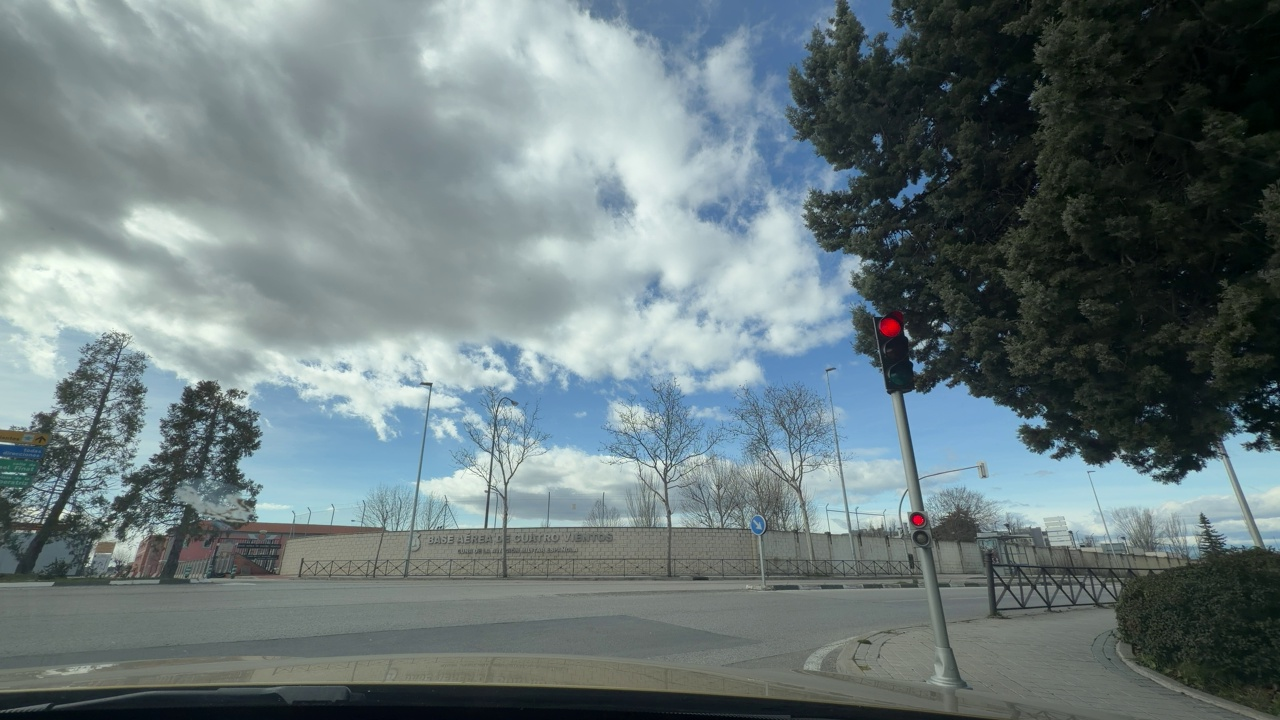
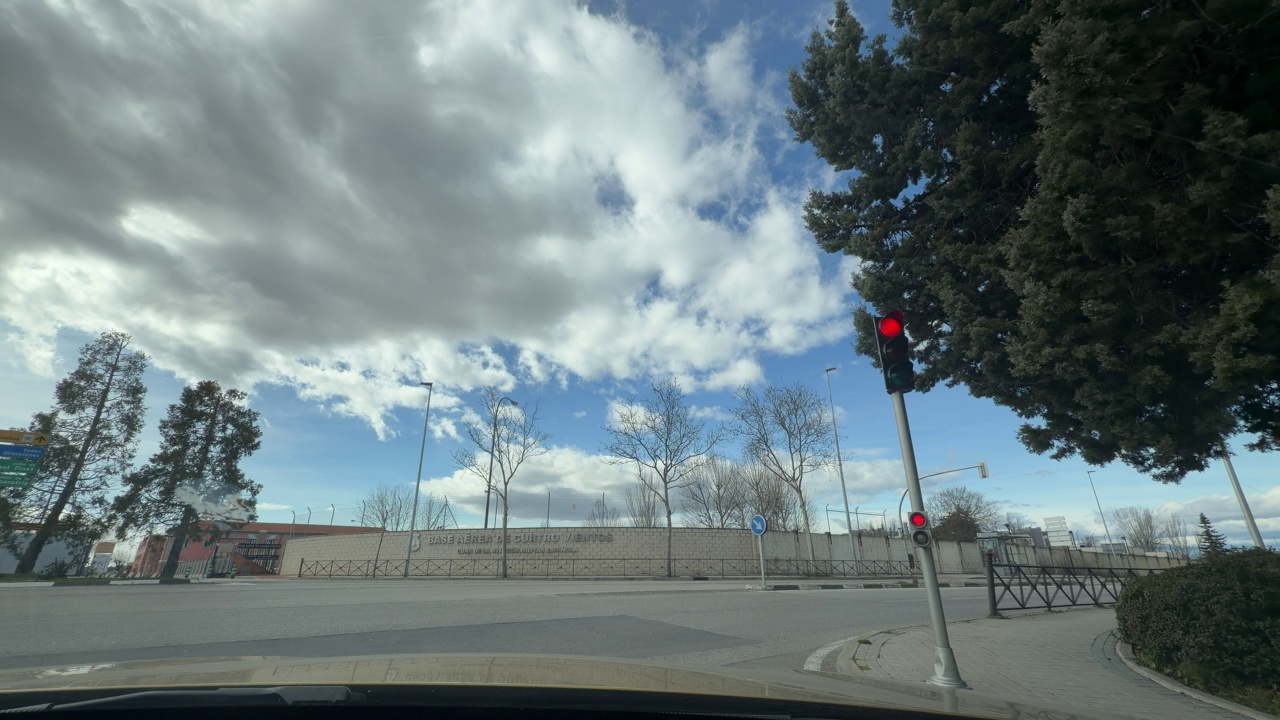
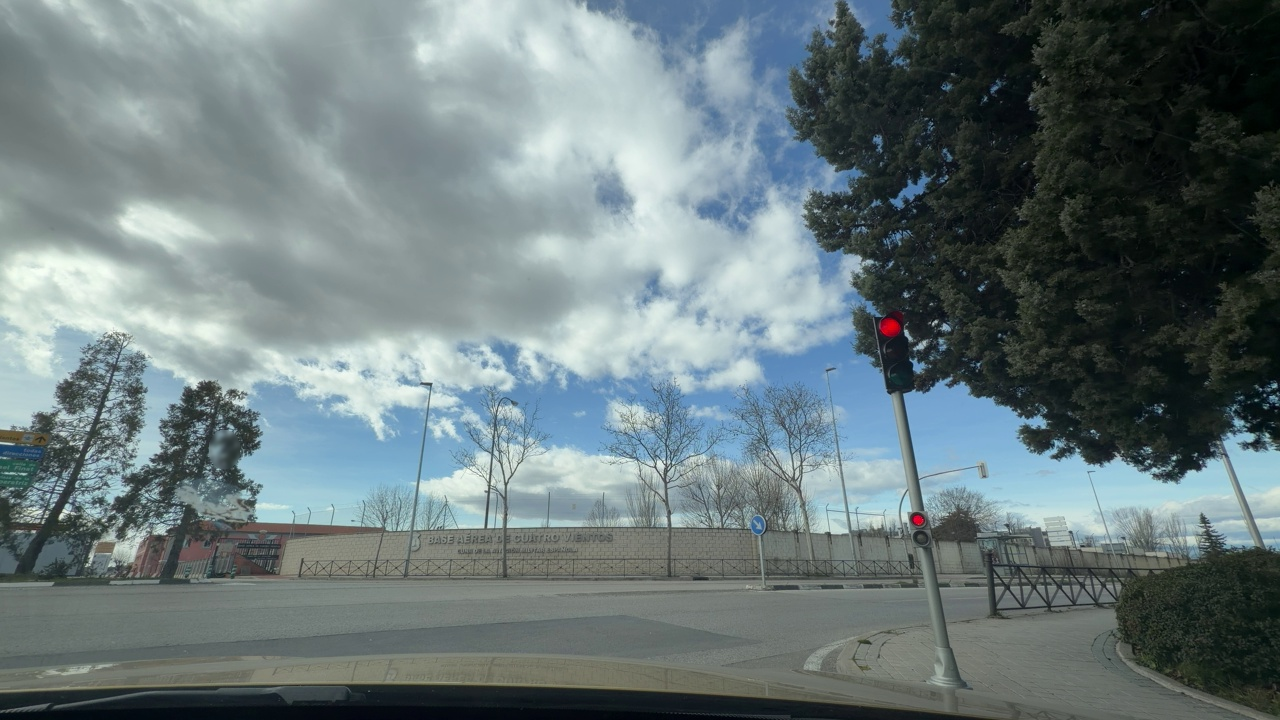
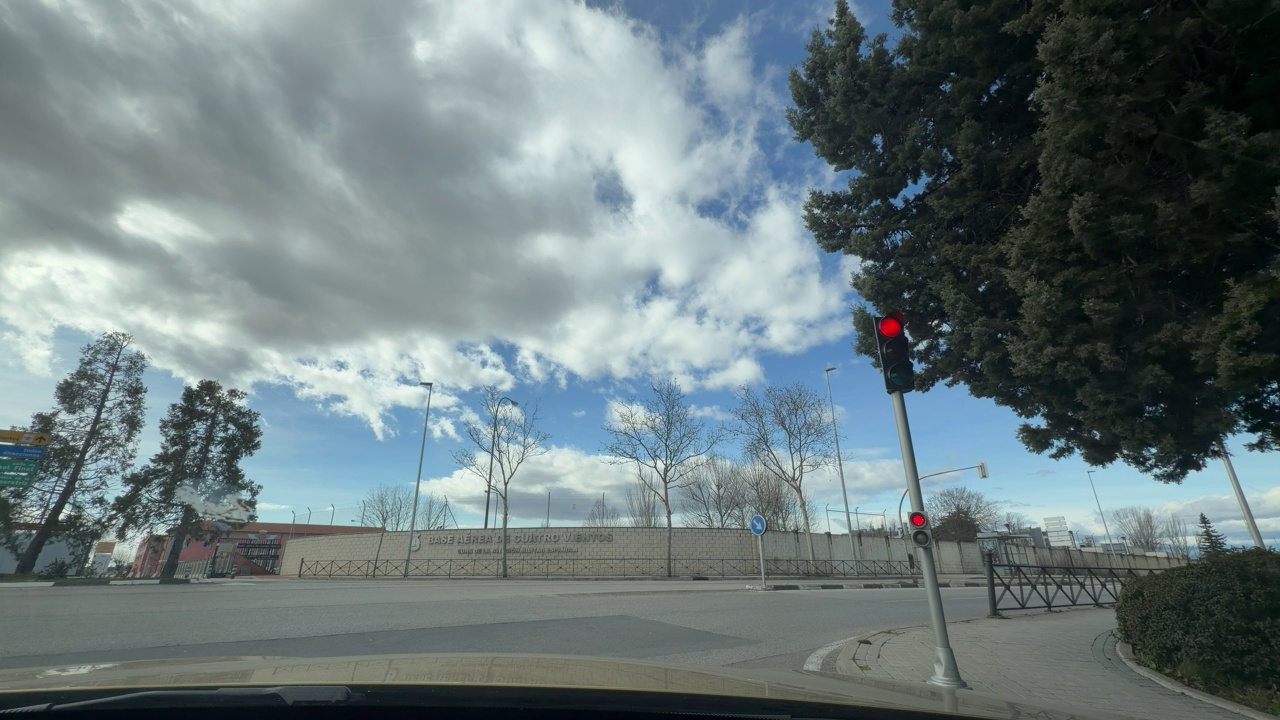
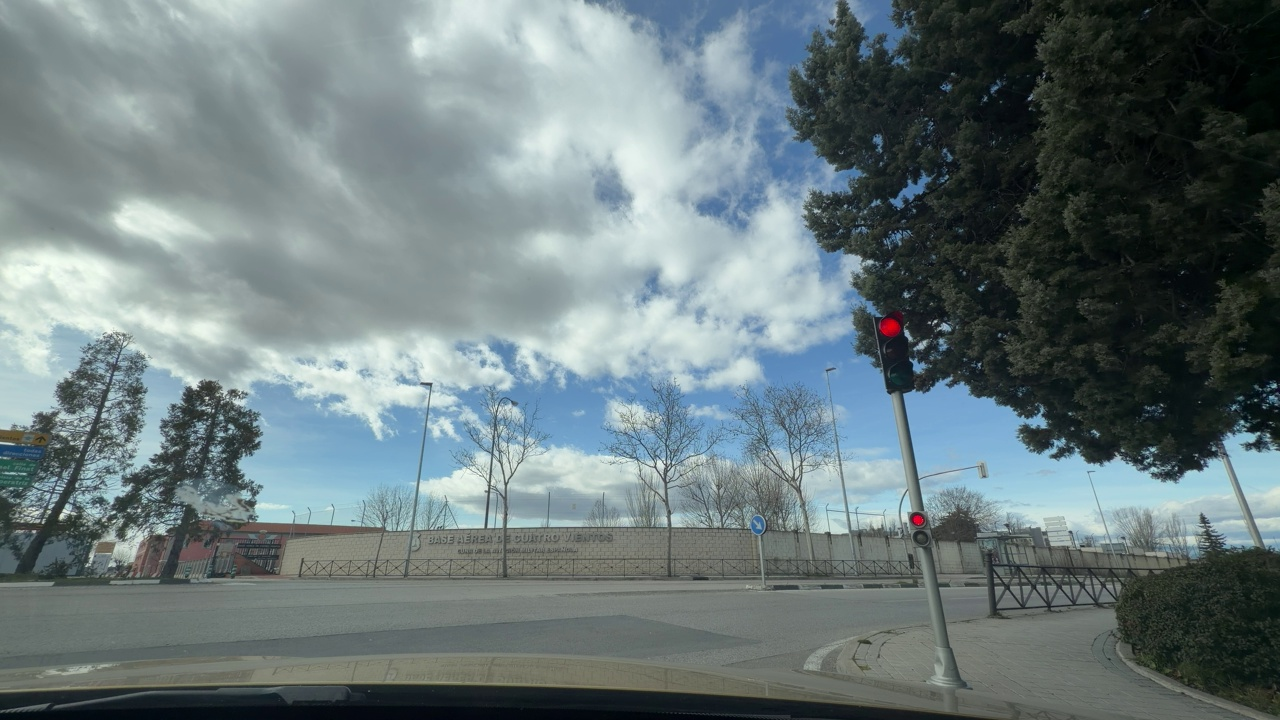
Situation: Traffic light
Question: Do you observe any red traffic light regulating the ego lane?
Answer: Yes
Reasoning: On the top right side a red traffic light can be observed

Situation: Traffic light
Question: What is the color of the traffic light regulating the ego lane?
Answer: Red
Reasoning: The color that the light displays is red, indicating stop

Situation: Traffic light
Question: Is the ego vehicle positioned in a dedicated right-turn lane before the traffic light?
Answer: No
Reasoning: No signs or right  turn only arrow marking can be seen on the road

Situation: Traffic light
Question: Is the ego vehicle positioned in a dedicated left-turn lane before the traffic light?
Answer: No
Reasoning: Left turn only arrow marking cannot be observed

Situation: Traffic light
Question: Are multiple traffic lights regulating the ego direction of travel displaying different colors simultaneously?
Answer: No
Reasoning: Only one traffic light can be found ahead regulating the ego lane